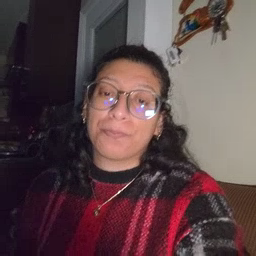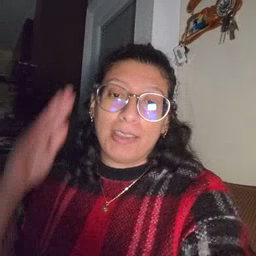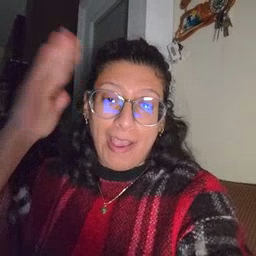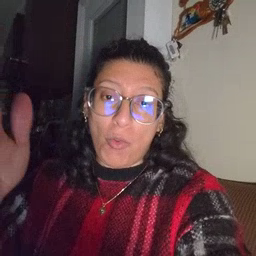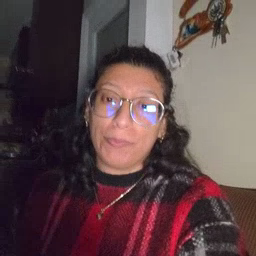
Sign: hello